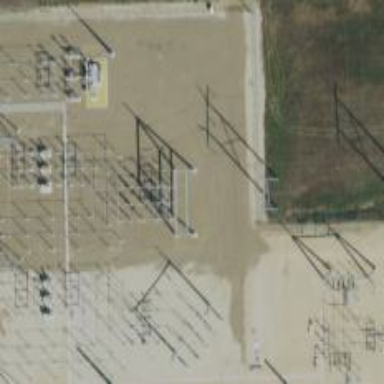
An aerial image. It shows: Switch for power supply.